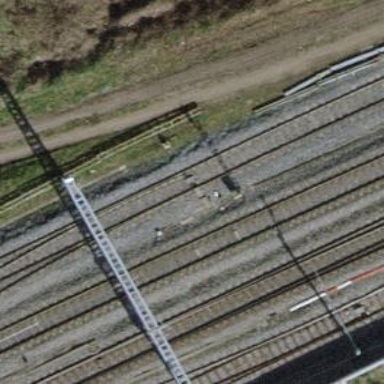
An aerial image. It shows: Railway switch.